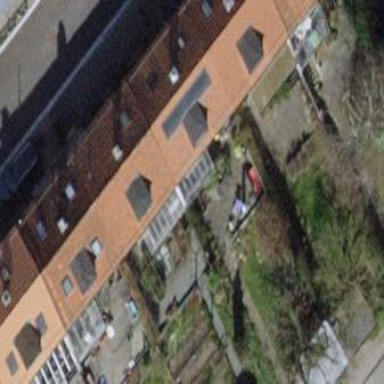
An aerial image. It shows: House with gabled roof made of tiles. The roof orientation is across the building.